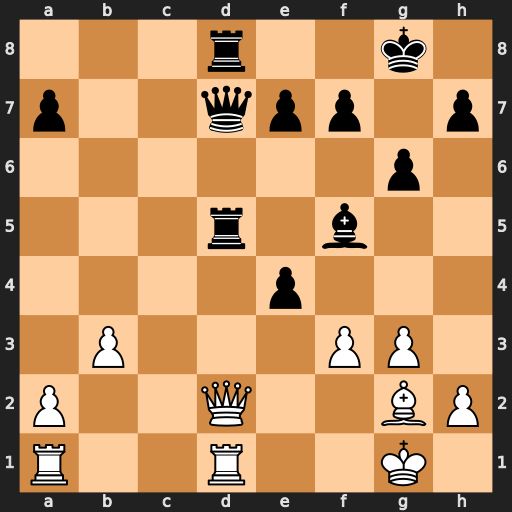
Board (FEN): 3r2k1/p2qpp1p/6p1/3r1b2/4p3/1P3PP1/P2Q2BP/R2R2K1
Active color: w
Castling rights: -
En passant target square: -
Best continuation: Qxd5 Qxd5 Rxd5 Rxd5 fxe4 Bxe4 Bxe4